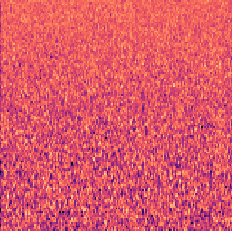
Sound class: Sea waves